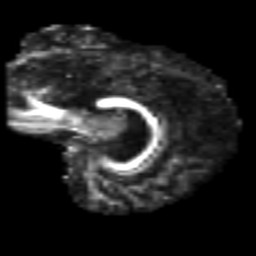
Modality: FA
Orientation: sagittal
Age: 68
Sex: female
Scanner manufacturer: siemens
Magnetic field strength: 3 T
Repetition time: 4.987 s
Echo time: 0.0792 s